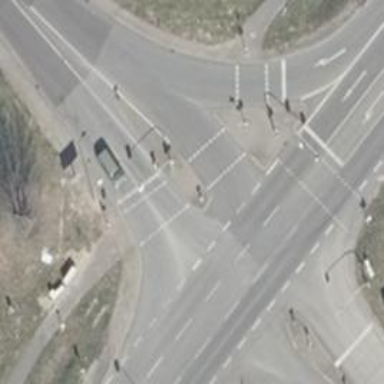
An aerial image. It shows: Road with traffic signals.